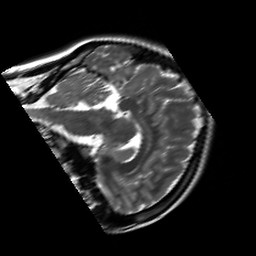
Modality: T2w
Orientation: sagittal
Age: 20
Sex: female
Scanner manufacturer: siemens
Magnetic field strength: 3 T
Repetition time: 7 s
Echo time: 0.09 s